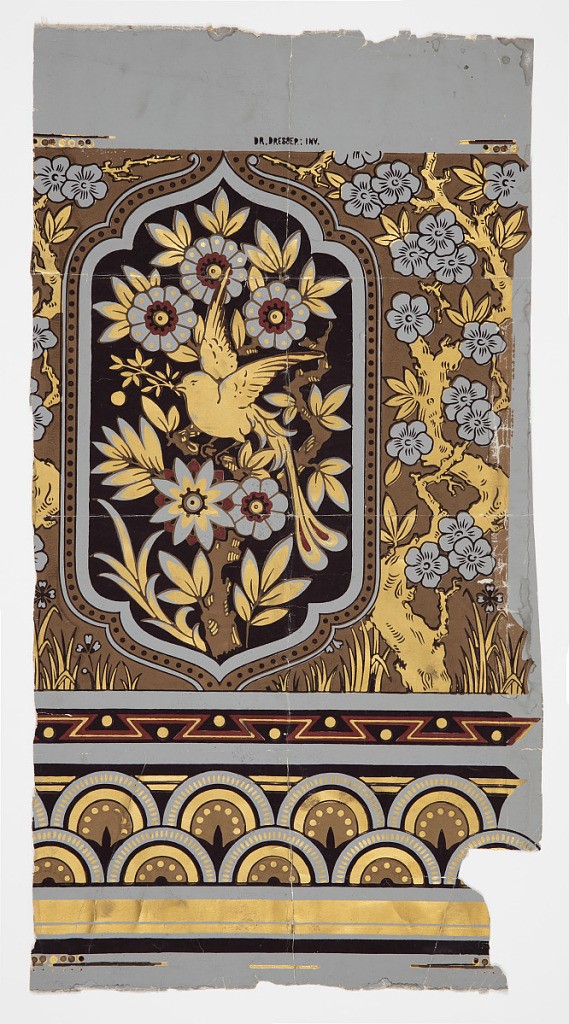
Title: Dado
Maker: Christopher Dresser, Scottish, 1834–1904
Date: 1880
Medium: Block-printed paper
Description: One repeat showing shaped panel enclosing a flowering branch with perching bird, against ground set with flowering branch and grass.  Bands of conventional ornament across bottom. Printed in red, browns, black and metallic gold on gray ground.